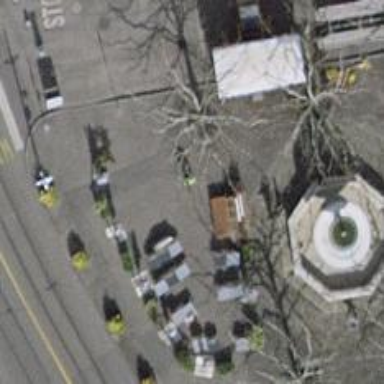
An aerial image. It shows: Ice cream stand or shop.